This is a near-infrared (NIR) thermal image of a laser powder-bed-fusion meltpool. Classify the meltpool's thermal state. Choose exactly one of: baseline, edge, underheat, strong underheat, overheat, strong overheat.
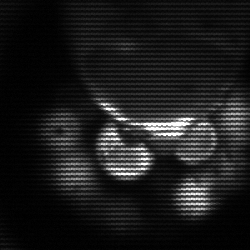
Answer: baseline